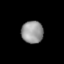
Tissue: lung
Cell type: Epithelial cells
Senescence score: 0.2132
Nuclear area (px): 476
Mean DAPI intensity: 151.813